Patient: sex M, age 54
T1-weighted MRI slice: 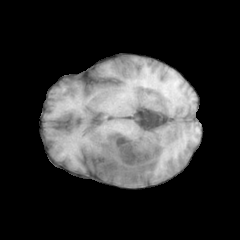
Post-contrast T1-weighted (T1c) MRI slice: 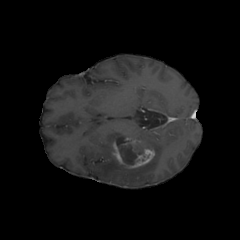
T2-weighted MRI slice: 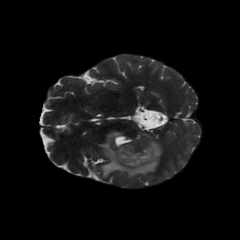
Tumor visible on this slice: yes
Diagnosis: Glioblastoma, IDH-wildtype
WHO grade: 4